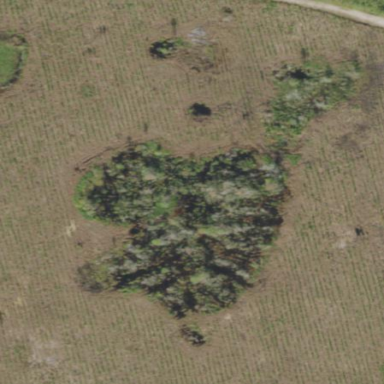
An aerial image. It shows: Swamp in wetland area.